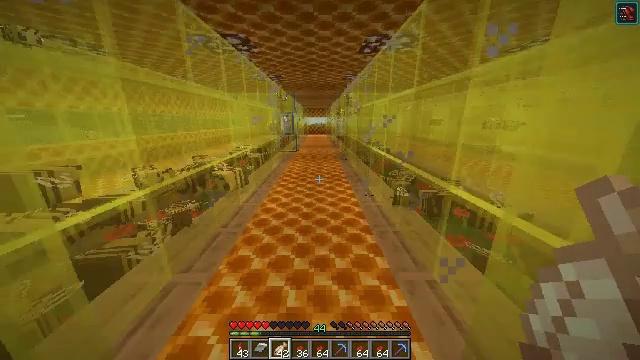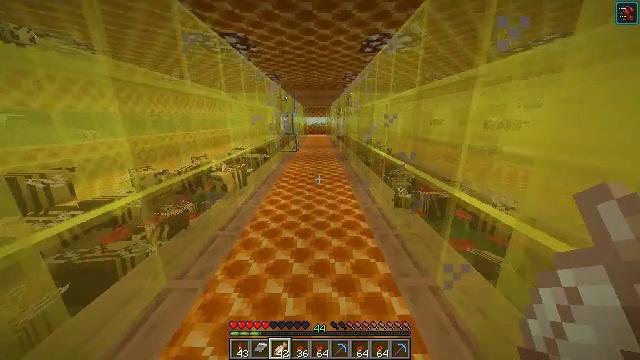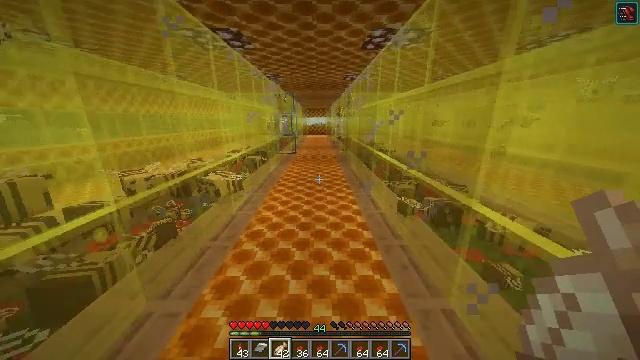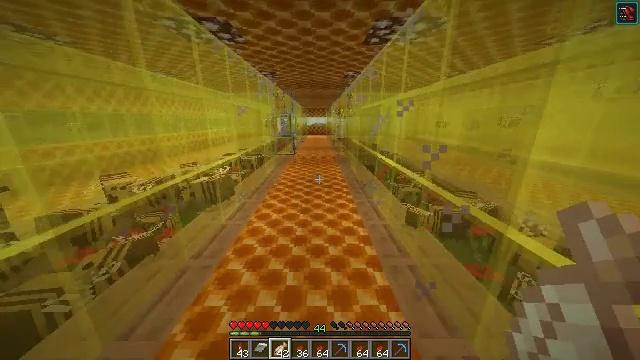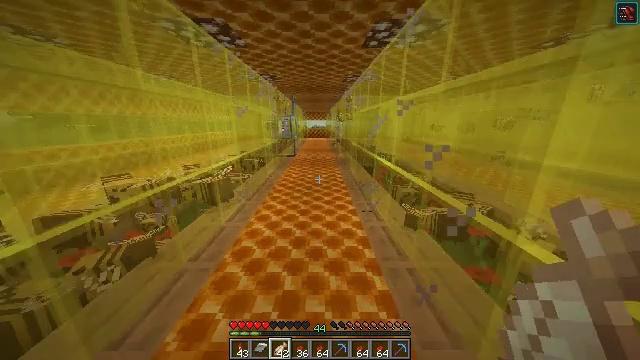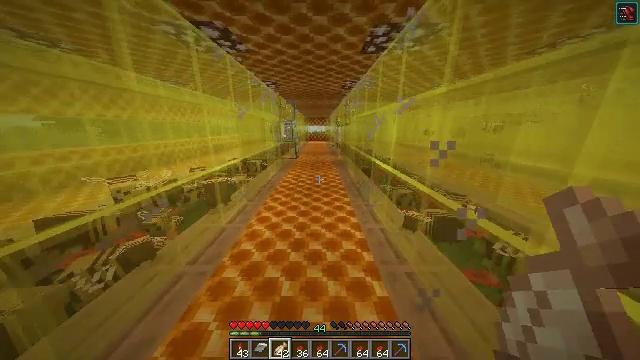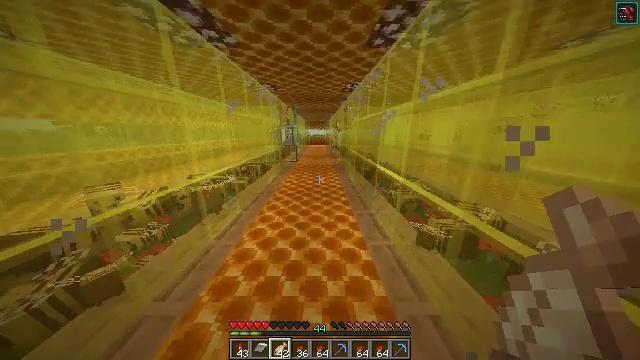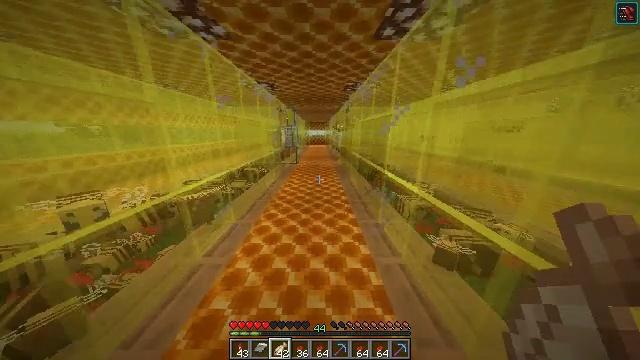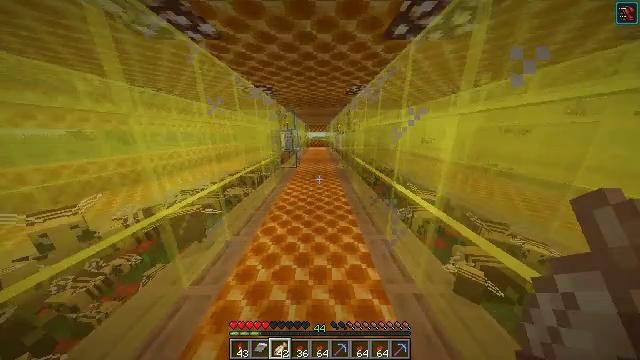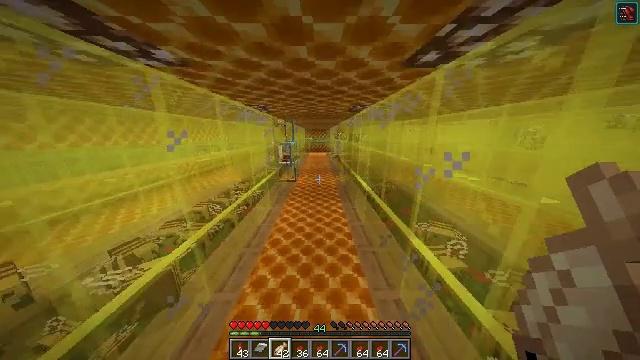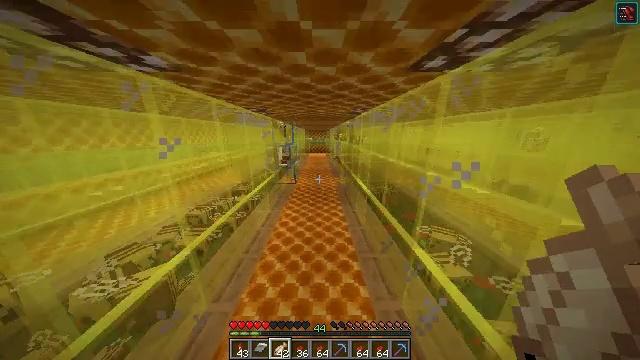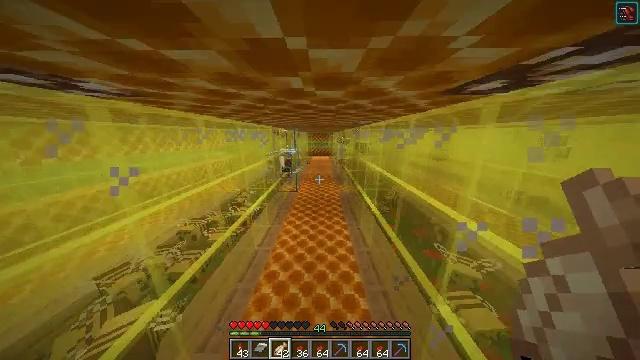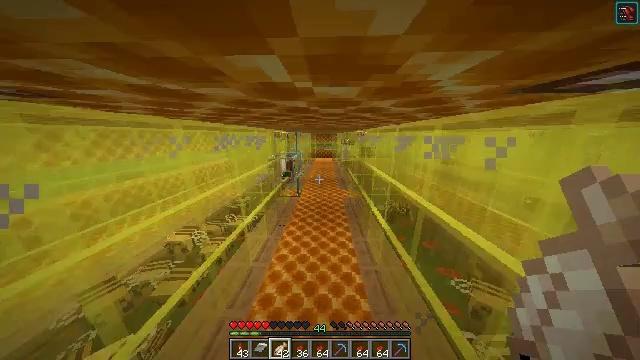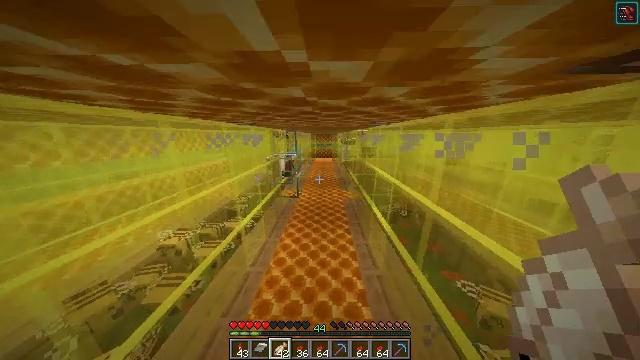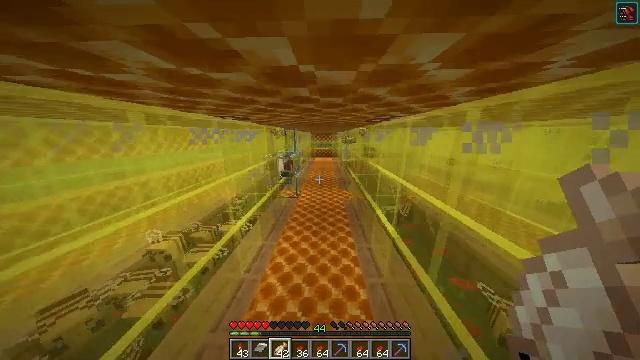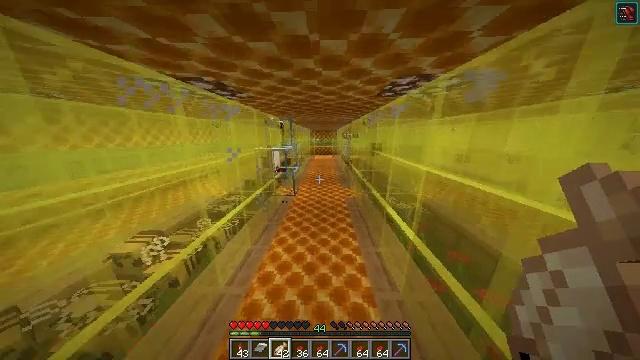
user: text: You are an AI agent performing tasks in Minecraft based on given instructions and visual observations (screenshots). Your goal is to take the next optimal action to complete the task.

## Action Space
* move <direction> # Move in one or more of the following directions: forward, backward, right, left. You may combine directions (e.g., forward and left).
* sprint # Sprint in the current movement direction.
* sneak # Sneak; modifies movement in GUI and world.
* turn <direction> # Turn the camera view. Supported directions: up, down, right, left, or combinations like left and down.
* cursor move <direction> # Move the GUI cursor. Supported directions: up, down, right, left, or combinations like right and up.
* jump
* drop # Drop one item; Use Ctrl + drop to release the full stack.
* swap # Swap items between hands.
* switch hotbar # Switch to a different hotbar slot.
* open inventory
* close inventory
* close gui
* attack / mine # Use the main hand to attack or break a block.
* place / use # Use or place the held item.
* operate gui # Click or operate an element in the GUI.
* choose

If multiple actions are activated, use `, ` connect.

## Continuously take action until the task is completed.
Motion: motion action
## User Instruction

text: Form a honey block with honey bottles in the grid.
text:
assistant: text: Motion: move forward
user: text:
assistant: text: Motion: no_op
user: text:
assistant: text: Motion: move forward
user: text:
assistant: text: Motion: move forward
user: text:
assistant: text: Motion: move forward
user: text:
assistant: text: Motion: move forward
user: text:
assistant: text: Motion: move forward
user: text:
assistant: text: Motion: move forward, jump
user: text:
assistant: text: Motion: move forward, jump
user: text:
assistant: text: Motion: move forward, jump
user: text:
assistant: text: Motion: move forward, turn left, jump
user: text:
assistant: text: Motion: move forward, turn left, jump
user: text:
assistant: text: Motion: move forward
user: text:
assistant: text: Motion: move forward
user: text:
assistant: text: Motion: move forward
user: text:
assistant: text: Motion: move forward
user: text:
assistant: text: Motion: move forward
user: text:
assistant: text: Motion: move forward
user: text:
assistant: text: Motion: move forward, turn right, jump
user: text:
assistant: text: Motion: move forward, jump
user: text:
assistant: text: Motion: move forward, jump
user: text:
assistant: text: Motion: move forward, jump
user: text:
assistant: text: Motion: move forward
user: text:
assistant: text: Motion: move forward
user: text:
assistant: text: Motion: move forward
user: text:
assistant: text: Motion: move forward
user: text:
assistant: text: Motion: move forward
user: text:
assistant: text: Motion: move forward
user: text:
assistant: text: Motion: move forward
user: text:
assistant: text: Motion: move forward